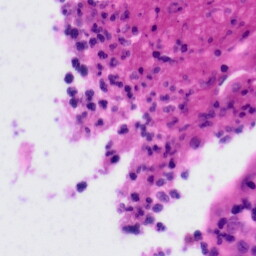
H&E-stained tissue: Tonsil